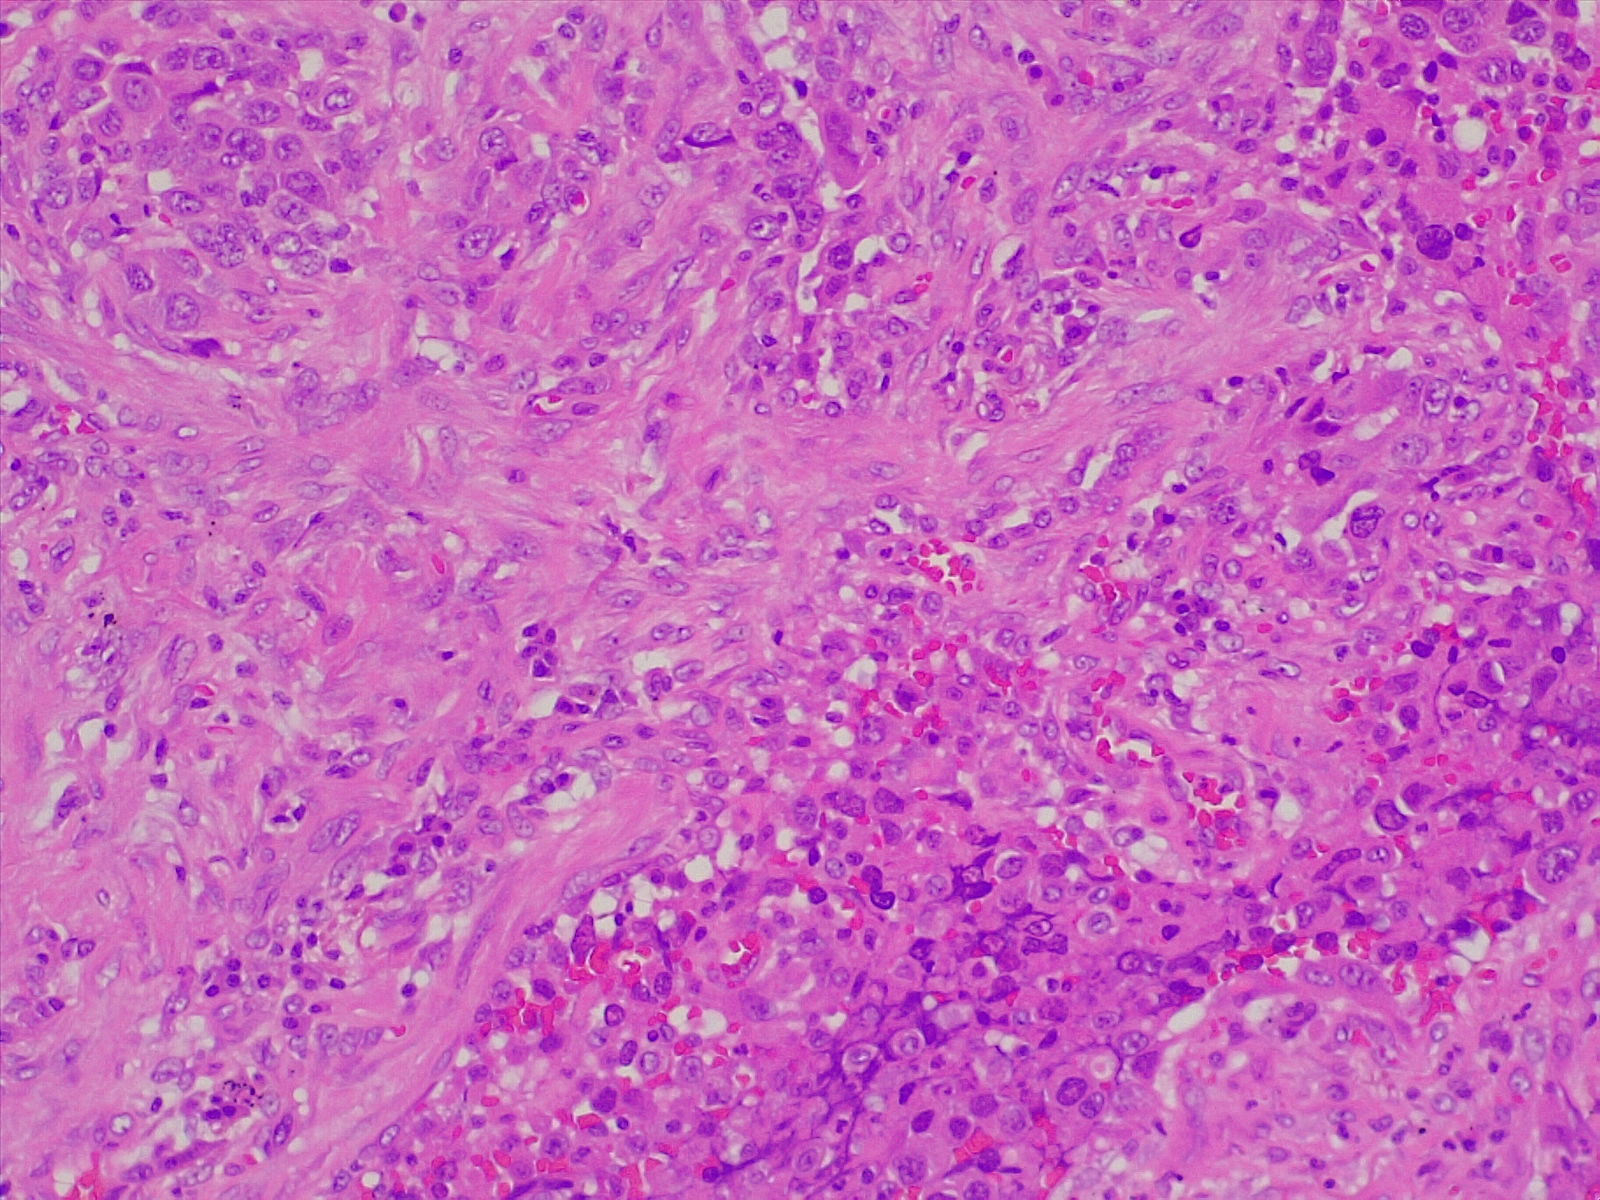
Label: lung adenocarcinoma, poorly differentiated